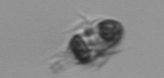
Label: Mesodinium